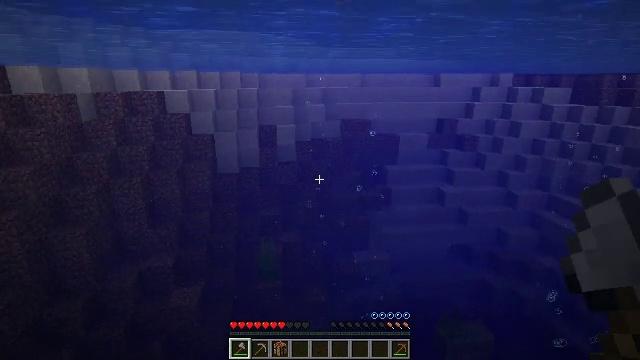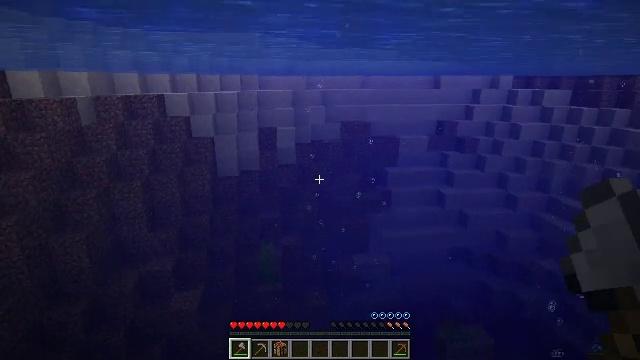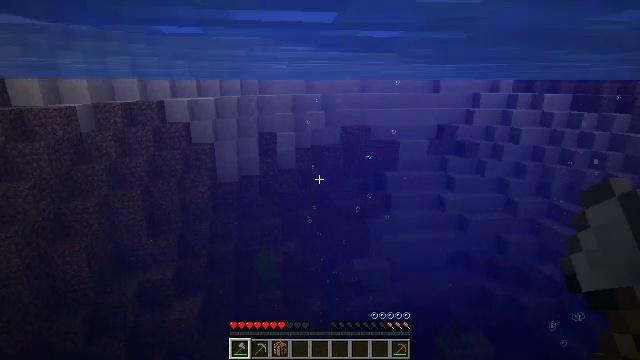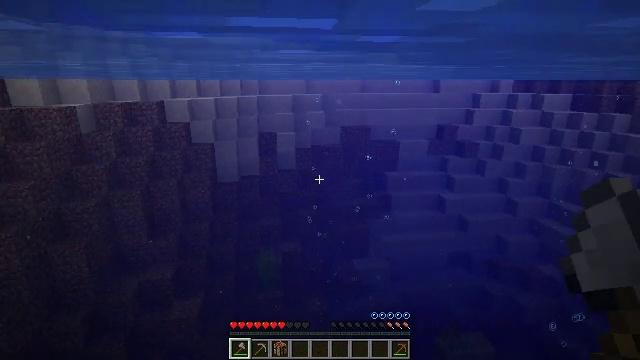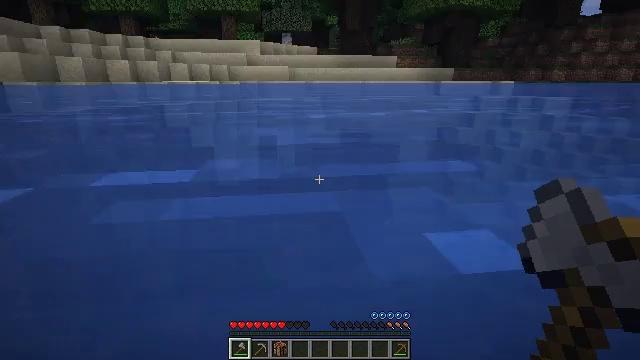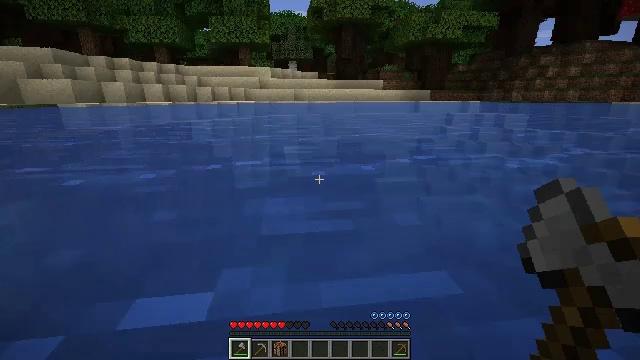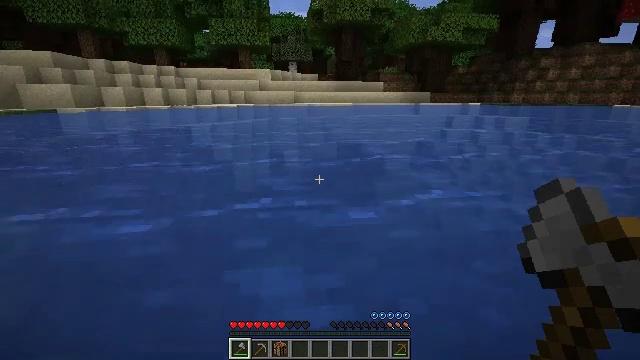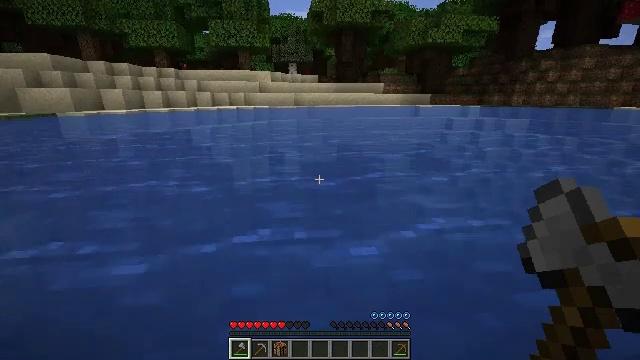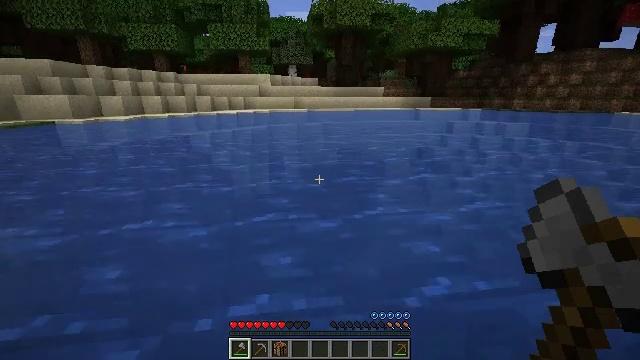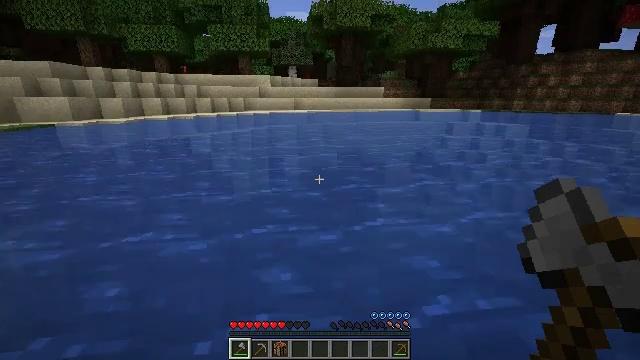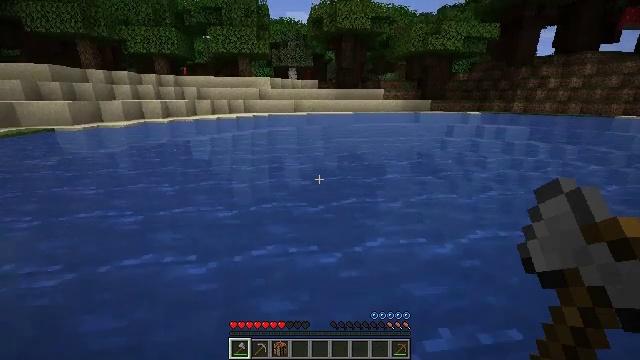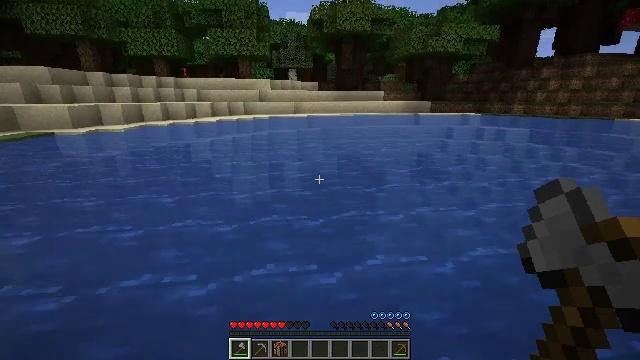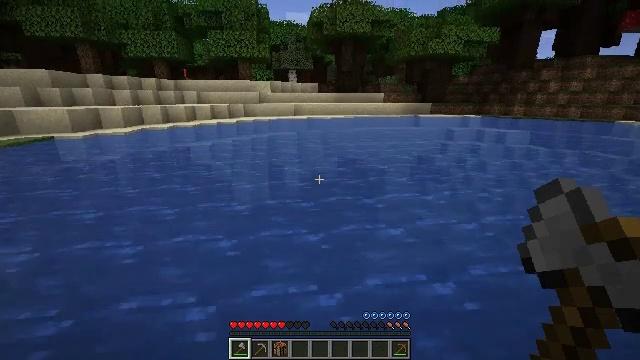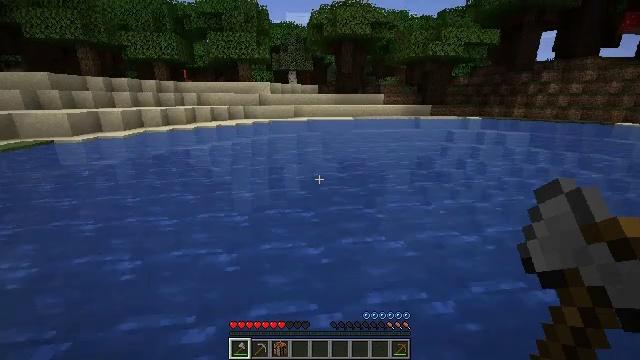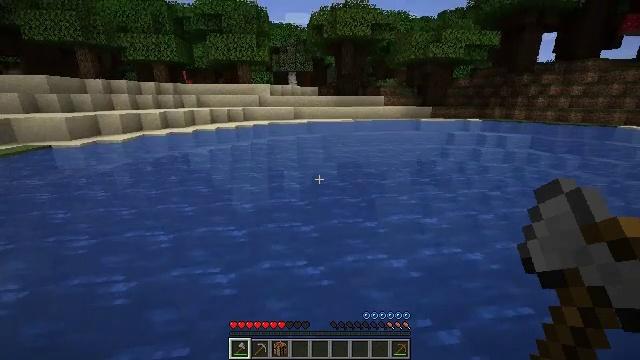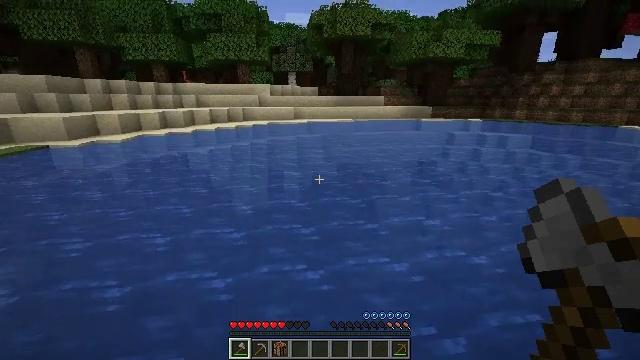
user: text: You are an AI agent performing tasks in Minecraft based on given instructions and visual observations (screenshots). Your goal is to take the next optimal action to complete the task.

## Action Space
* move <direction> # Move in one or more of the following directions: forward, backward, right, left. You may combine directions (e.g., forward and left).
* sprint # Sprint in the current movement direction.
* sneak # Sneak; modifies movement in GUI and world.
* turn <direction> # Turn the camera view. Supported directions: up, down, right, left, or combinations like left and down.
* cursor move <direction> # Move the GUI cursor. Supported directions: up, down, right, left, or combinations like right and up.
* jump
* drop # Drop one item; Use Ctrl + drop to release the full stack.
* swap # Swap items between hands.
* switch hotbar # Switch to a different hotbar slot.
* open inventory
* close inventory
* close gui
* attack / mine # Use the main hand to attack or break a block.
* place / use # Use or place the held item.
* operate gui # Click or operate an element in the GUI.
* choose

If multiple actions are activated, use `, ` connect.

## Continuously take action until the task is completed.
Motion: motion action
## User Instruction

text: Collect seagrass by hand or tool.
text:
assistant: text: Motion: move forward, jump
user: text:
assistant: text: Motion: move forward, jump
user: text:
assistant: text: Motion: move forward, jump
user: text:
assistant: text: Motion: move forward, jump
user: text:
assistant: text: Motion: move forward, jump
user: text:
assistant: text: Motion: move forward, jump
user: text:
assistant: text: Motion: move forward, jump
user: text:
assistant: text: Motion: move forward, jump
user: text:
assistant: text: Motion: jump
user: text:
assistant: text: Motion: jump
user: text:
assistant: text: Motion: move forward, jump
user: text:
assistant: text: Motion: move forward, jump
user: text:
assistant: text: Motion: move forward, jump
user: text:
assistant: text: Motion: move forward, jump
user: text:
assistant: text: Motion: move forward, jump
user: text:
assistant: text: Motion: move forward, jump
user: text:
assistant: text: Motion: move forward, jump
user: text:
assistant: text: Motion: move forward, jump
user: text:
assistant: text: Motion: move forward, jump
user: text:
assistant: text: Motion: move forward, jump
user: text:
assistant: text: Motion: move forward, jump
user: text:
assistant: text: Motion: move forward, jump
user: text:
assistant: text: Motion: move forward, jump
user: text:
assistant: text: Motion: move forward, jump
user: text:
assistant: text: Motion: move forward, jump
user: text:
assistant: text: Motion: move forward, jump
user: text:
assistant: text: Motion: move forward, jump
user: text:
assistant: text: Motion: move forward, jump
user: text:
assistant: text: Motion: move forward, jump
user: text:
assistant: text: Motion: move forward, jump